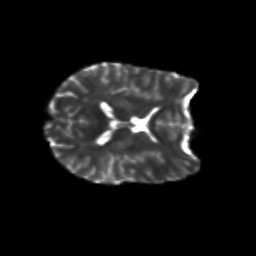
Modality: T2w
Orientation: axial
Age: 18
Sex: female
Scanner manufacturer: siemens
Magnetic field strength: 3 T
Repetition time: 3.5 s
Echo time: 0.125 s